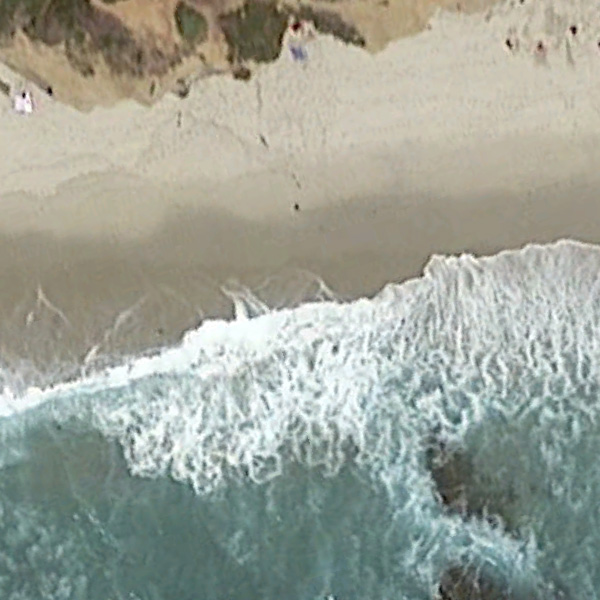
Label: Beach